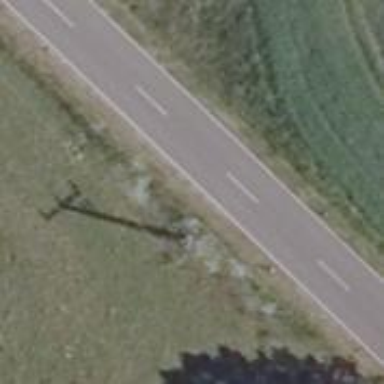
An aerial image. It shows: Power pole.